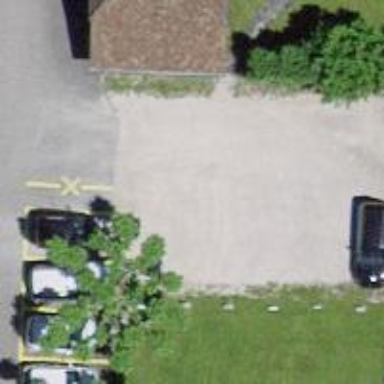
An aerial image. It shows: Road serving as parking aisle.